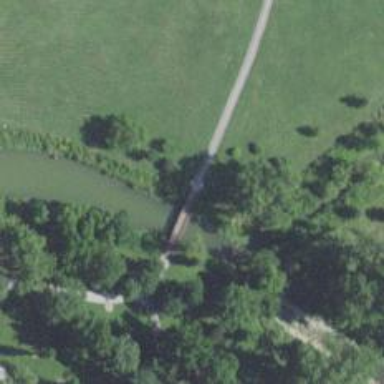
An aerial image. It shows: Bridge over cycleway.